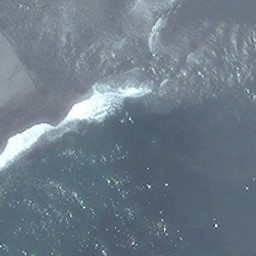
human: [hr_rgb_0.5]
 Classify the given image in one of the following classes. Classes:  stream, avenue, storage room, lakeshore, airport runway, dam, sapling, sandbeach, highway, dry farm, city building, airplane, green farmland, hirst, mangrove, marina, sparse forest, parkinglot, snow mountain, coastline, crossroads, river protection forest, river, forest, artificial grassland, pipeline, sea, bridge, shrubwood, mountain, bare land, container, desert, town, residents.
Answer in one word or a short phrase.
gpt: coastline